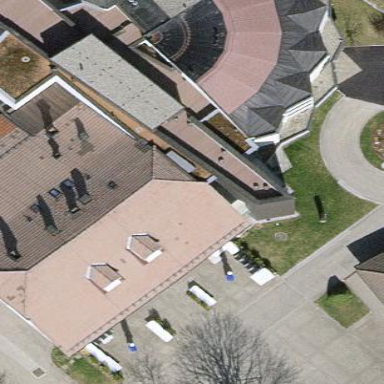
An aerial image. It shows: Part of building.